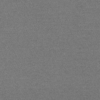
Label: dusty